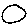
Label: circle